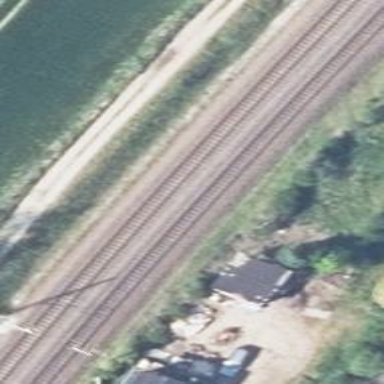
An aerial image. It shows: Railway track with contact lines for electrification.